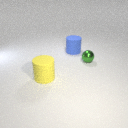
large yellow rubber cylinder to the left of large blue rubber cylinder